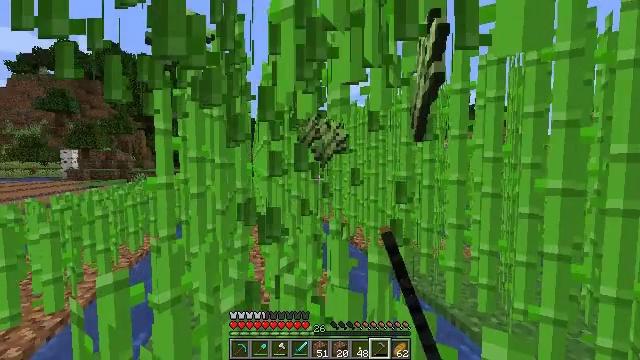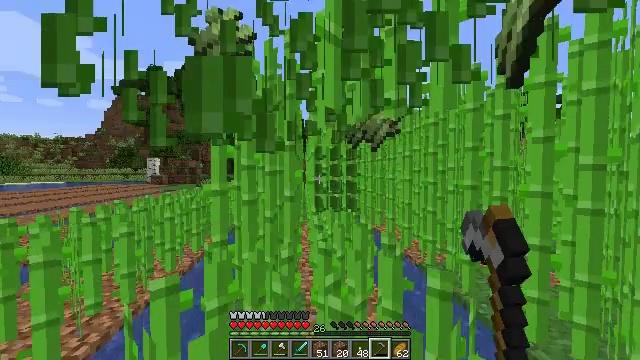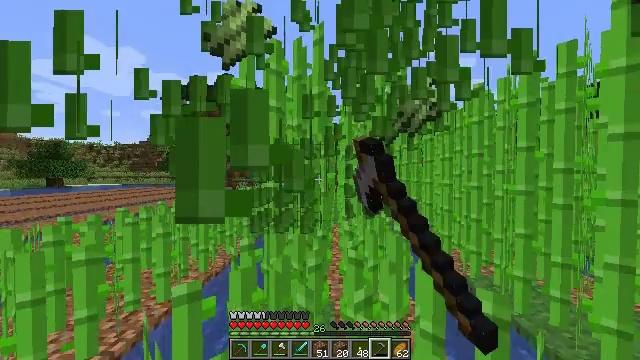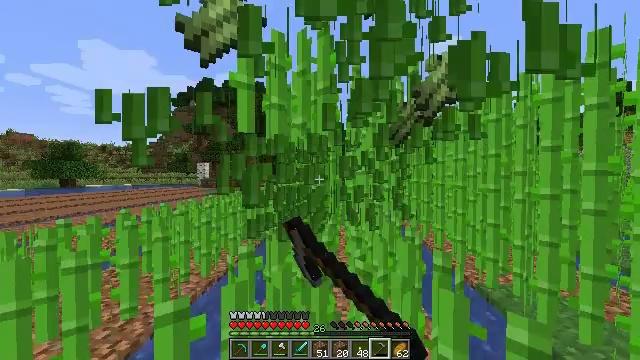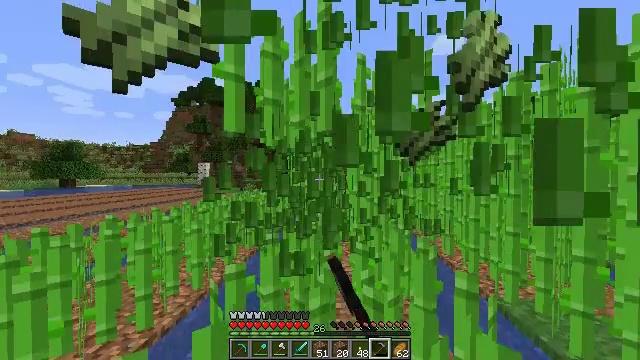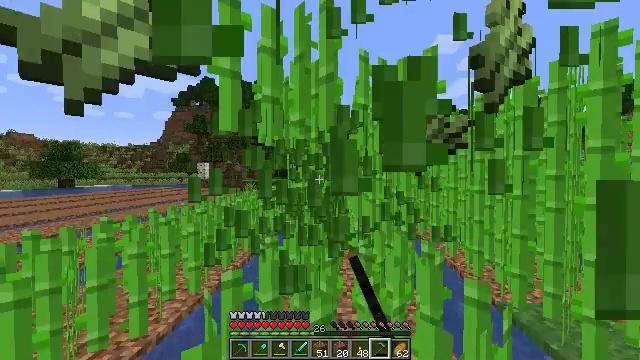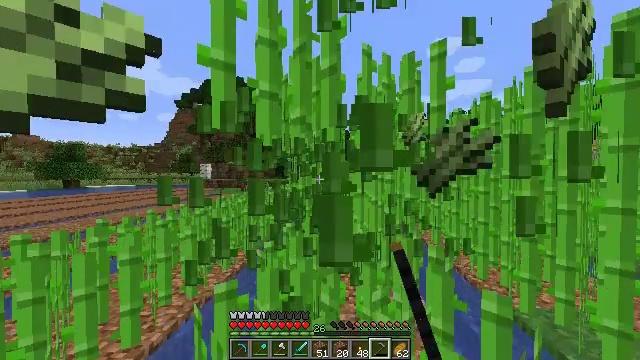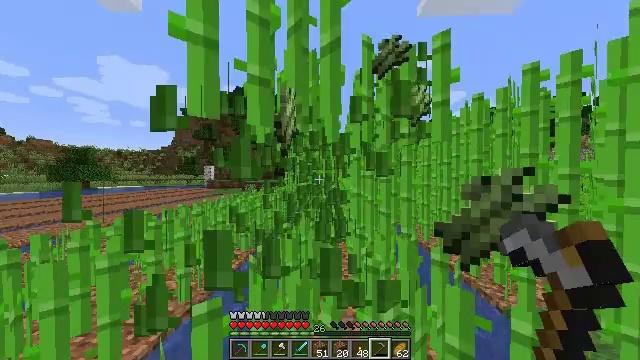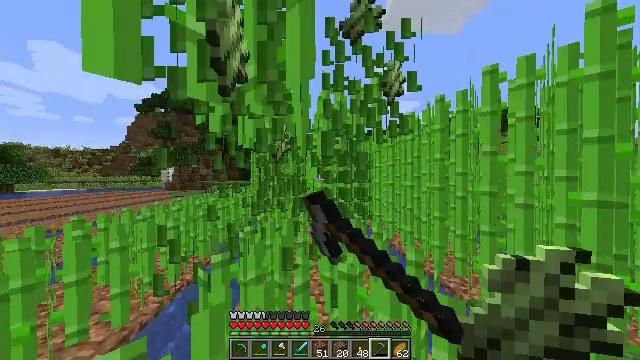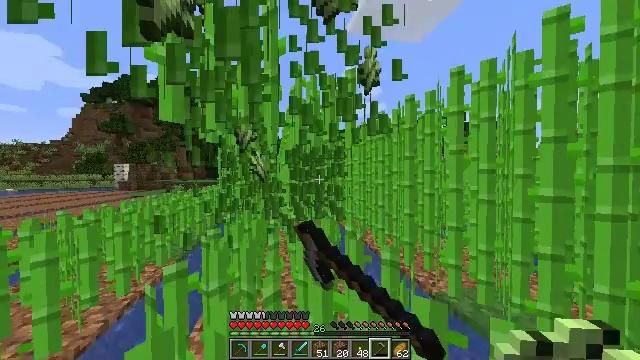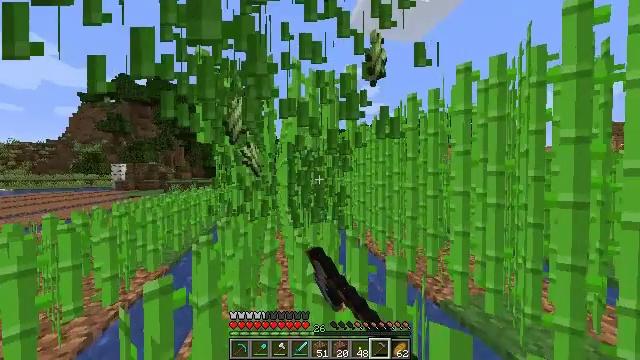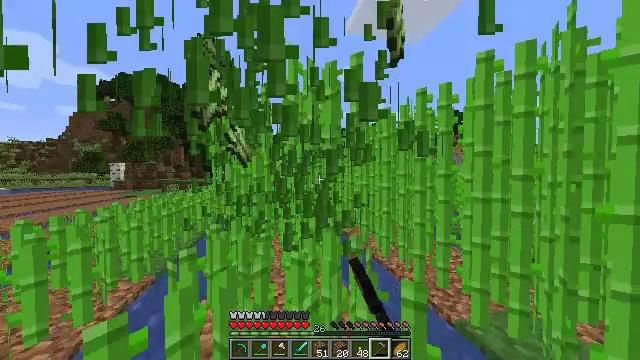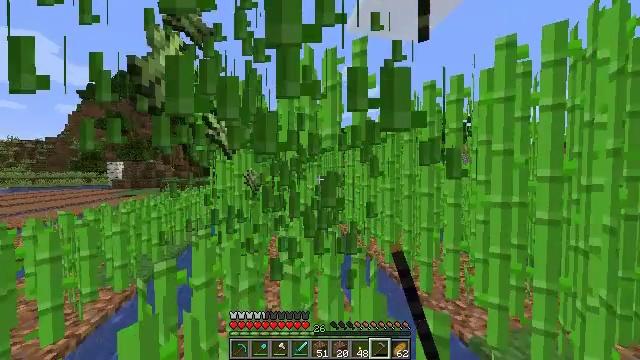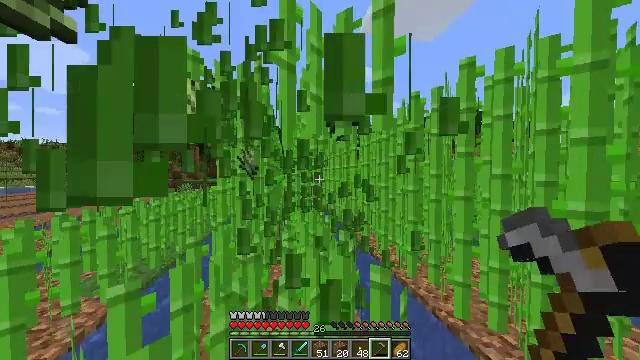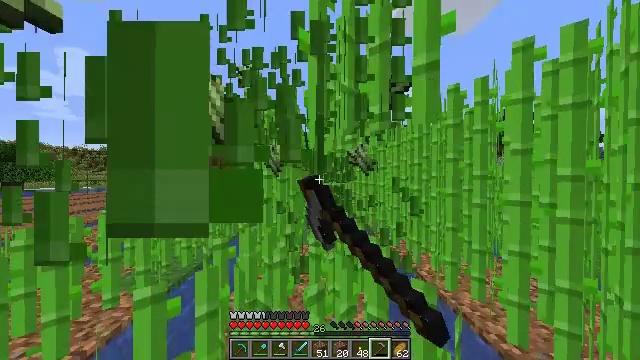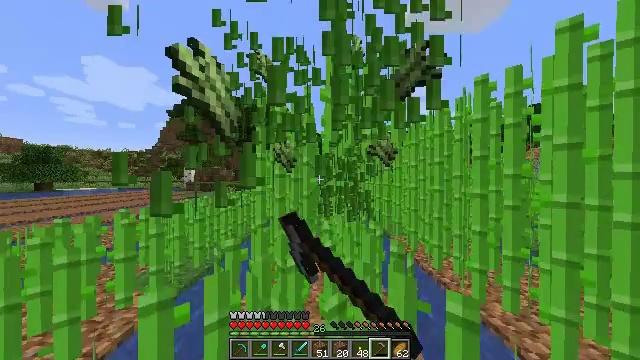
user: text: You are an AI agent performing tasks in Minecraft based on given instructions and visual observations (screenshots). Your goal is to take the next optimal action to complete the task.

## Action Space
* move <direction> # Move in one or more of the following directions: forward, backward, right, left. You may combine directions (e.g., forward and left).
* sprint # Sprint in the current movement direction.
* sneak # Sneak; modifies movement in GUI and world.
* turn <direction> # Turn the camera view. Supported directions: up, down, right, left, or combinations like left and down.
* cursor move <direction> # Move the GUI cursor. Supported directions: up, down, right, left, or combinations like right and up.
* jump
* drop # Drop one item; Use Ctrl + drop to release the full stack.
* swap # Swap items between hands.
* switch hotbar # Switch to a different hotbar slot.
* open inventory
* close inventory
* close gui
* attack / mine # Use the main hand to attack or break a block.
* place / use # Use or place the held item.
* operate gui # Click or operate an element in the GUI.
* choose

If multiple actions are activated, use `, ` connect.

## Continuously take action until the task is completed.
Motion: motion action
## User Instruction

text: Harvest sugar cane from the plant.
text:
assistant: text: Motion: move forward, turn left and up, attack / mine
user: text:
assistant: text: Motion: move forward, turn left, attack / mine
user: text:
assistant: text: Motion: move forward, turn left, attack / mine
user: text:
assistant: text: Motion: move forward, attack / mine
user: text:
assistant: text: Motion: move forward, sprint, attack / mine
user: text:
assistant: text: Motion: move forward, sprint, attack / mine
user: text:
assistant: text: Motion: move forward, sprint, turn right, attack / mine
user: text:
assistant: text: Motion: move forward, sprint, turn right, attack / mine
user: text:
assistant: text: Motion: move forward, sprint, turn right, attack / mine
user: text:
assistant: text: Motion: move forward, sprint, attack / mine
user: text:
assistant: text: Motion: move forward, sprint, attack / mine
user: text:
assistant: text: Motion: move forward, sprint, attack / mine
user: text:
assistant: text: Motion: move forward, sprint, turn left, attack / mine
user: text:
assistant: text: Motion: move forward and move left, sprint, turn left, attack / mine
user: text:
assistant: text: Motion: move forward and move left, sprint, turn left, attack / mine
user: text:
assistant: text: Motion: move forward and move left, sprint, turn left, attack / mine
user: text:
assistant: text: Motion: move forward, sprint, attack / mine
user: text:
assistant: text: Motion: move forward, sprint, turn right, attack / mine
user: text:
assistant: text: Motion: move forward, sprint, turn right, attack / mine
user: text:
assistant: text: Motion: move forward and move right, sprint, turn right, attack / mine
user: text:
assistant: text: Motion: move forward and move right, sprint, attack / mine
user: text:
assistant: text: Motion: move forward and move right, sprint, attack / mine
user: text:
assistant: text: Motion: move forward, sprint, attack / mine
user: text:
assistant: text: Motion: move forward, sprint, turn left, attack / mine
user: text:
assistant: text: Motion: move forward, sprint, turn left, attack / mine
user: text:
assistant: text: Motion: move forward and move left, sprint, turn left, attack / mine
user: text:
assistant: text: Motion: move forward and move left, sprint, turn left, attack / mine
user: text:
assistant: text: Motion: move forward and move left, sprint, turn left, attack / mine
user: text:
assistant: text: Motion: move forward and move left, sprint, attack / mine
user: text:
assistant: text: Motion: move forward, sprint, attack / mine